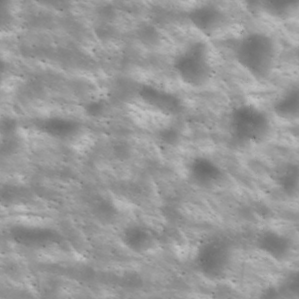
Label: non_frost